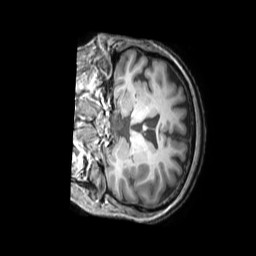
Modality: T1w
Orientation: coronal
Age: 73
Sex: female
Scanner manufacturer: philips
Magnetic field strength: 3 T
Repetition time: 0.00989 s
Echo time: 0.004604 s